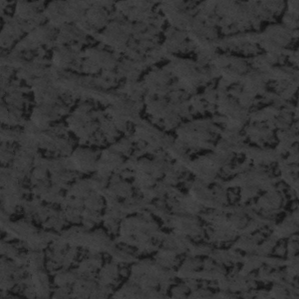
Label: frost